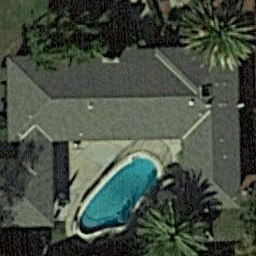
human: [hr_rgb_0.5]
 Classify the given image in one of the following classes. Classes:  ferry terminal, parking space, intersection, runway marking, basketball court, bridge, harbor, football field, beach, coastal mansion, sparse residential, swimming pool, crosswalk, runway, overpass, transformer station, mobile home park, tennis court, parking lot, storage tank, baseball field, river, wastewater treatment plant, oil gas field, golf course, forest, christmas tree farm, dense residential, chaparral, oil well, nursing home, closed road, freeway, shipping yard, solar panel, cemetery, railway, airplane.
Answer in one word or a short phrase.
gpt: swimming pool